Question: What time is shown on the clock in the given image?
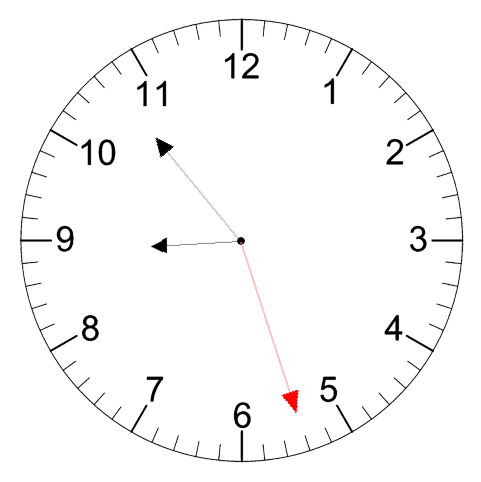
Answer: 08:53:27